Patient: sex M, age 69
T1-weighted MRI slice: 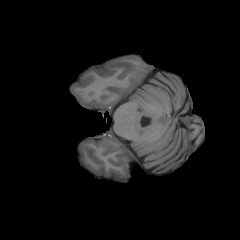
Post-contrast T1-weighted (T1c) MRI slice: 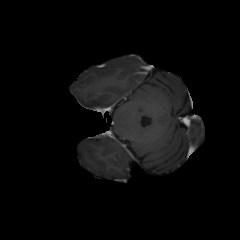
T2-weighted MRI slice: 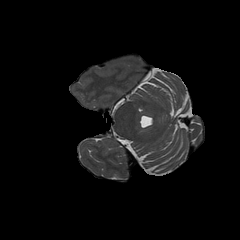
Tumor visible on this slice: no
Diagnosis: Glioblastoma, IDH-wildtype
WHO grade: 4